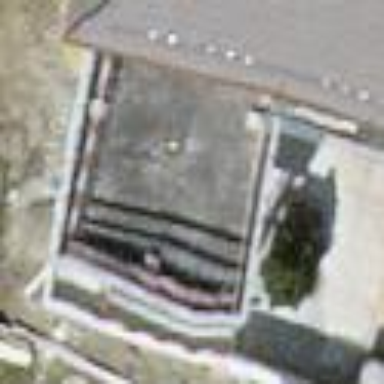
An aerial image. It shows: View of roof of building.